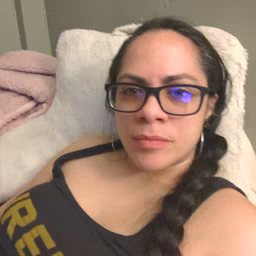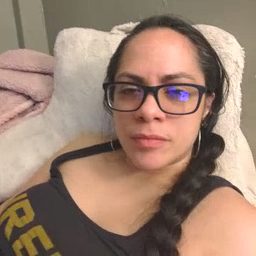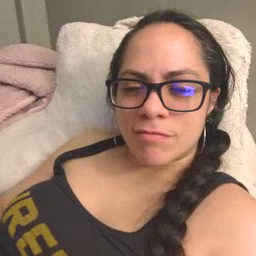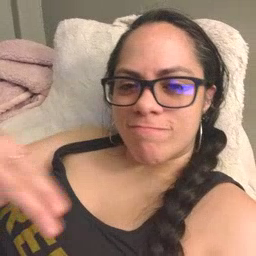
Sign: high